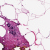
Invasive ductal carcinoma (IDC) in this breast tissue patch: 0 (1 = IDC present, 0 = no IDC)